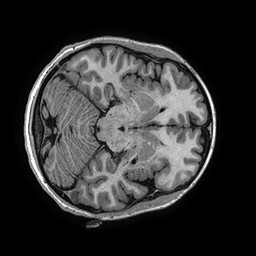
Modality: T1w
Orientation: axial
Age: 40
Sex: female
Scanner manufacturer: ge
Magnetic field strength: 3 T
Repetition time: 0.006952 s
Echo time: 0.00292 s